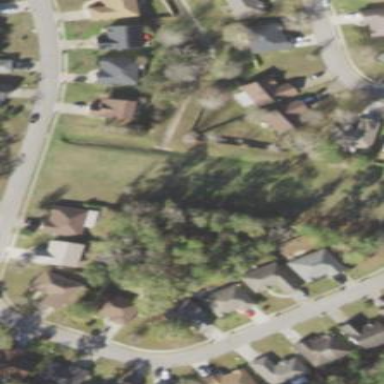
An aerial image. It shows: This residential area consists of single-family homes.